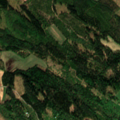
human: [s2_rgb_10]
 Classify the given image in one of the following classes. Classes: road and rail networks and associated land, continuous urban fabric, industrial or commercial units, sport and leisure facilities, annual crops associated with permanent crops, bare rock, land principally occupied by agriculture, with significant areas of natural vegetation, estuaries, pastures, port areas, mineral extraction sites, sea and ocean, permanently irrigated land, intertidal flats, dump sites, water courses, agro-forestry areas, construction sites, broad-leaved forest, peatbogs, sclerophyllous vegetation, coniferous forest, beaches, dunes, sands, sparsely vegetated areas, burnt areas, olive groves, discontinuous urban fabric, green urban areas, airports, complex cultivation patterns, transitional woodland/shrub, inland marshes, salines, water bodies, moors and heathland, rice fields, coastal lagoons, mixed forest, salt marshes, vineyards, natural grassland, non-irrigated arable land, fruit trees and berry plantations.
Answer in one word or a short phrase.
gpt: non-irrigated arable land, land principally occupied by agriculture, with significant areas of natural vegetation, coniferous forest, mixed forest